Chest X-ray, AP view. Patient: 17 years old, sex M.
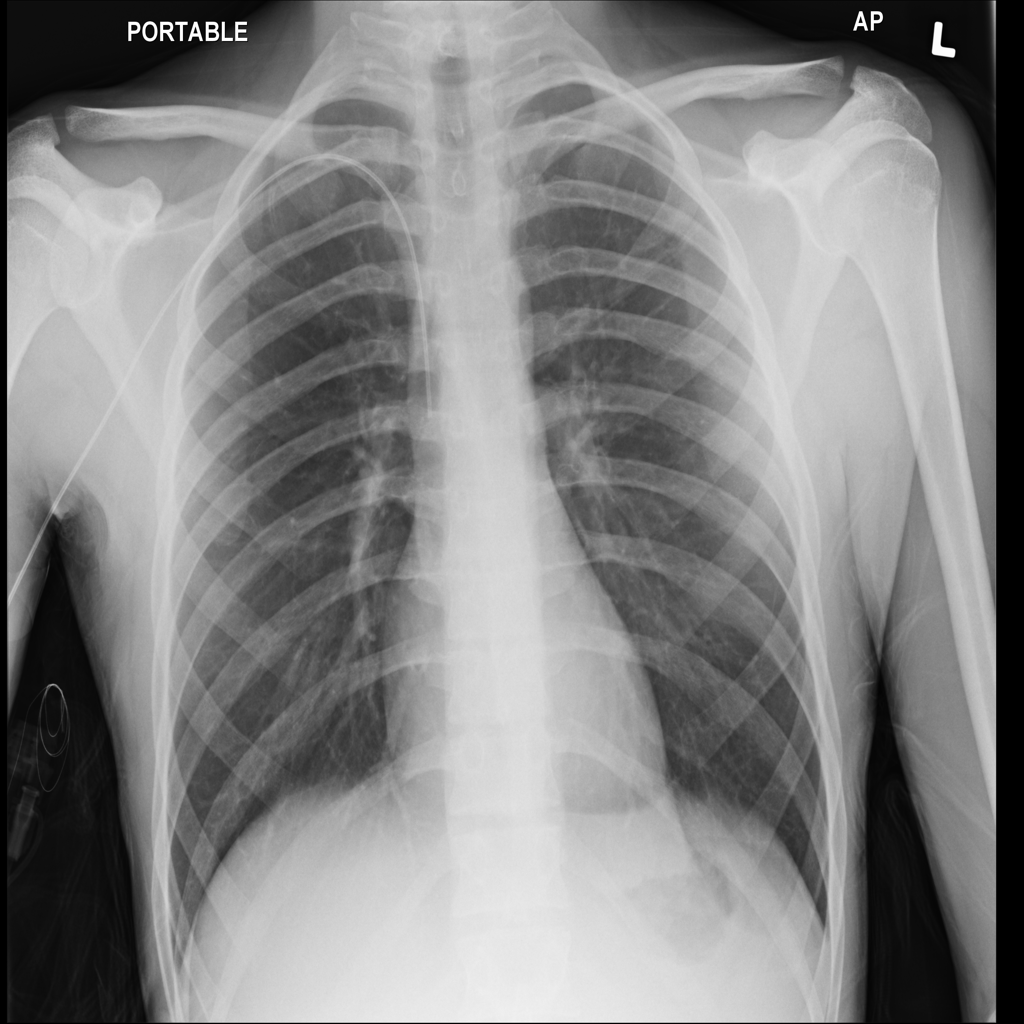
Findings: No Finding